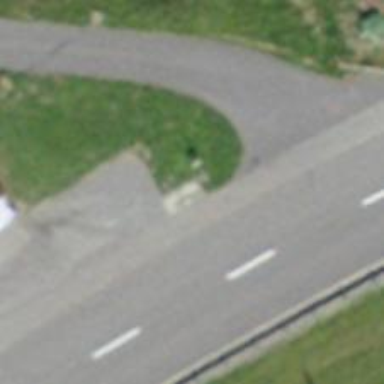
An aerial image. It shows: Bus stop along the road.